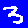
Digit: 3